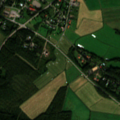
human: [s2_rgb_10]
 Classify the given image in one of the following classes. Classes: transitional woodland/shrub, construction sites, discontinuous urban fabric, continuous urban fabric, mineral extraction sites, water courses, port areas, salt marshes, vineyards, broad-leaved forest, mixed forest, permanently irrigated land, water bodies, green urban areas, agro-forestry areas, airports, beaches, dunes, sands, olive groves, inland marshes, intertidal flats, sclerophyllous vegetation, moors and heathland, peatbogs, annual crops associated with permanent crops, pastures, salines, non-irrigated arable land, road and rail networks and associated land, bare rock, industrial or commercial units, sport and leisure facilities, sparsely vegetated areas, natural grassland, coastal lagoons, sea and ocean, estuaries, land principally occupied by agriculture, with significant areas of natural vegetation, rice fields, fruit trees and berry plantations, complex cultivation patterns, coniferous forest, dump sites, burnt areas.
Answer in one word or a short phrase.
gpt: discontinuous urban fabric, non-irrigated arable land, land principally occupied by agriculture, with significant areas of natural vegetation, coniferous forest, mixed forest